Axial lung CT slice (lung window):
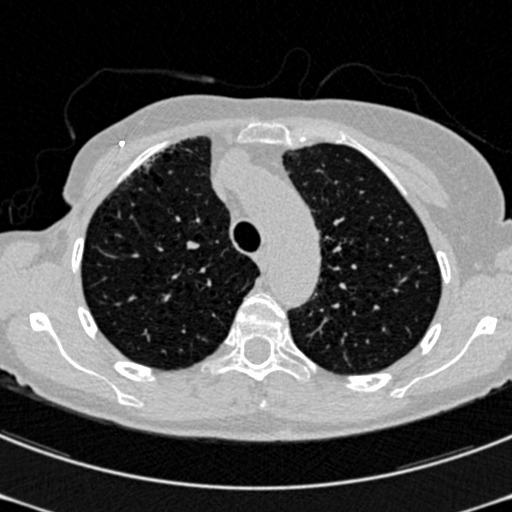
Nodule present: no